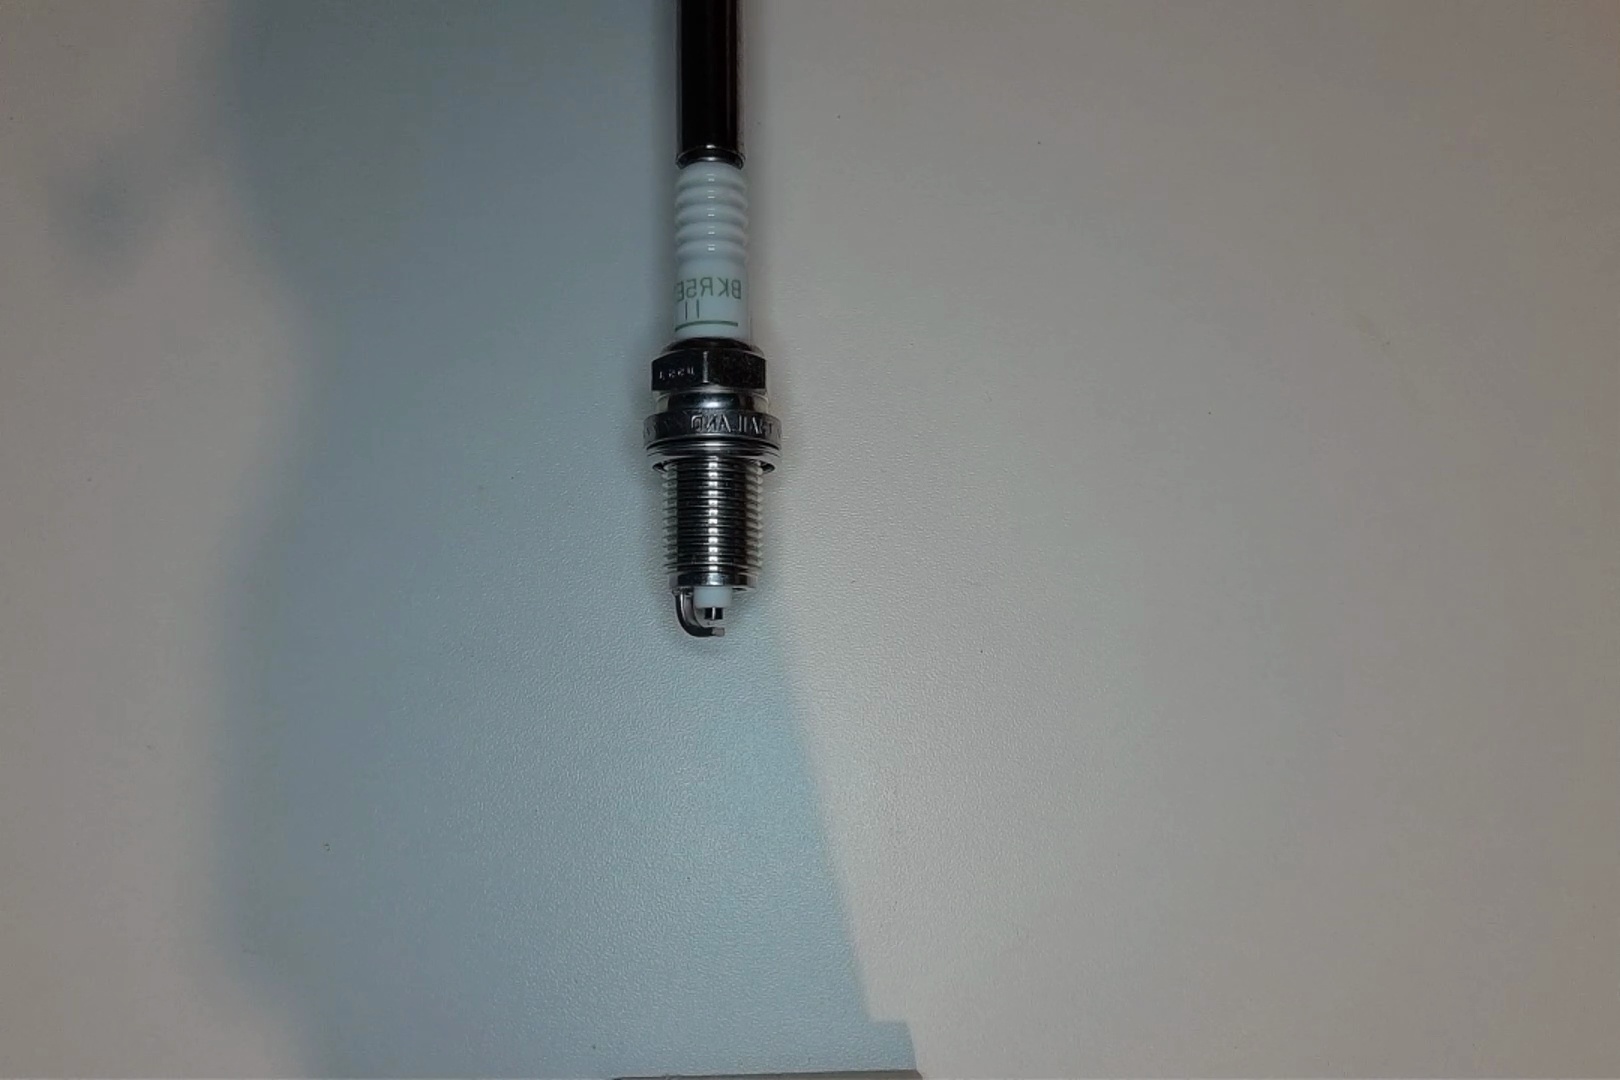
Label: normal